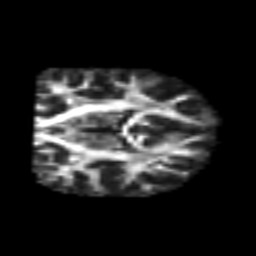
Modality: FA
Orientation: coronal
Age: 25
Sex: male
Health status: healthy